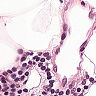
Metastatic tissue present: no